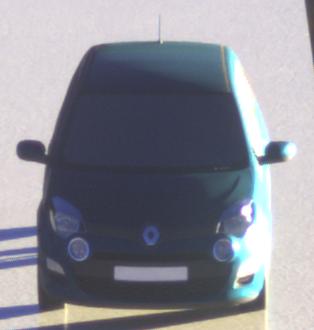
Make: Renault
Model: Twingo 1.2 LEV 16V 75
Detailed model: Twingo (II)
Model produced from: 2012/01
Model produced until: 2014/07
Doors: 3
Color: blue
Road condition: wet road
Daytime: sunrise or sunset
Contrast: high contrast